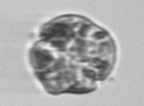
Label: Karenia